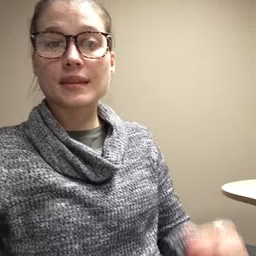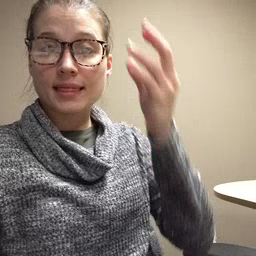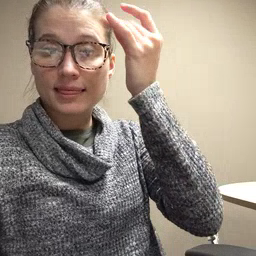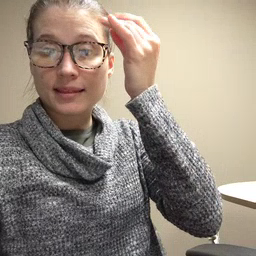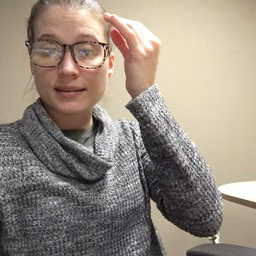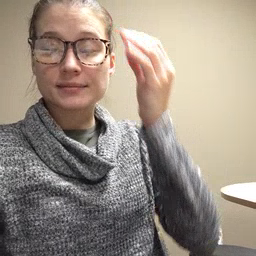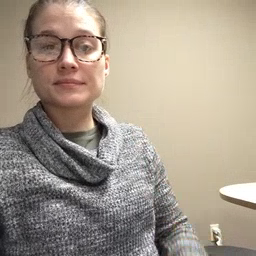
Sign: think